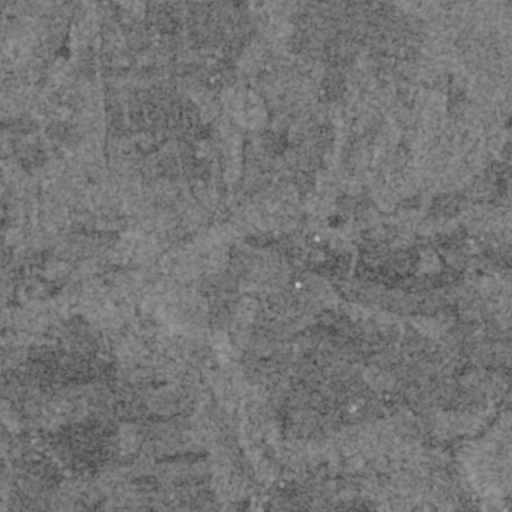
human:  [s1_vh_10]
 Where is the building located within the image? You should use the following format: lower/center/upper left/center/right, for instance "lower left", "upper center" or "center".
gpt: The building is located in the upper center of the image.
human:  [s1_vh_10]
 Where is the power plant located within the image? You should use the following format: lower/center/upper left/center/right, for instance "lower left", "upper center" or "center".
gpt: There is no power plant in the image.

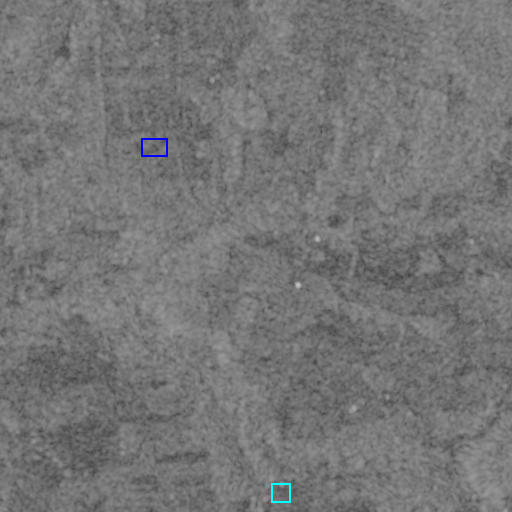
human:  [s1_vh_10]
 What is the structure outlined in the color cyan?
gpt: The structure outlined in cyan is a park.
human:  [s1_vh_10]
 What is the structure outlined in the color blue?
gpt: The structure outlined in blue is a building.
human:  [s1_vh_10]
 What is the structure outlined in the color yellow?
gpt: There is no yellow outline.